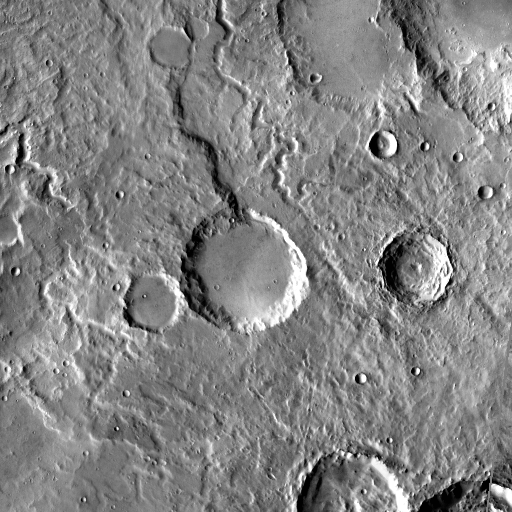
Crater classes present: Background, Other, Layered, Buried, Secondary